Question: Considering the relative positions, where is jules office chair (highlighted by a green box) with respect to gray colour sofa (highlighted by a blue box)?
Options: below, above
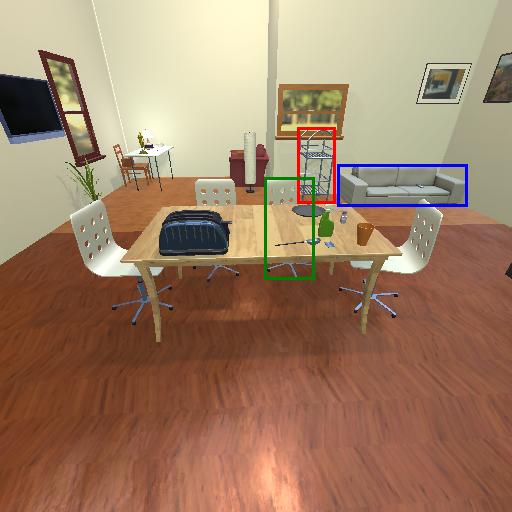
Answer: below